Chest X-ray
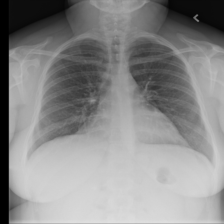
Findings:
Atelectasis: negative
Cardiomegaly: negative
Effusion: negative
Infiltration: negative
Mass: negative
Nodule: negative
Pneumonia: negative
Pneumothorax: negative
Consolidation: negative
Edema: negative
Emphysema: negative
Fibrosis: negative
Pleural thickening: negative
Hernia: negative